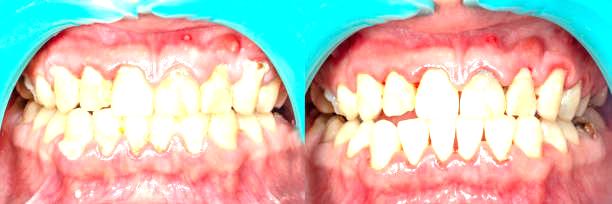
Condition: Calculus